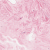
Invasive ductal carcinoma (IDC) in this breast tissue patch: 0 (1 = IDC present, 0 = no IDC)